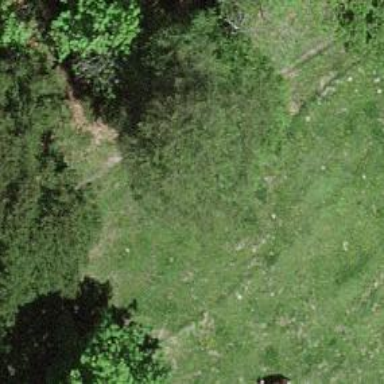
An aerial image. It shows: Path on the ground.